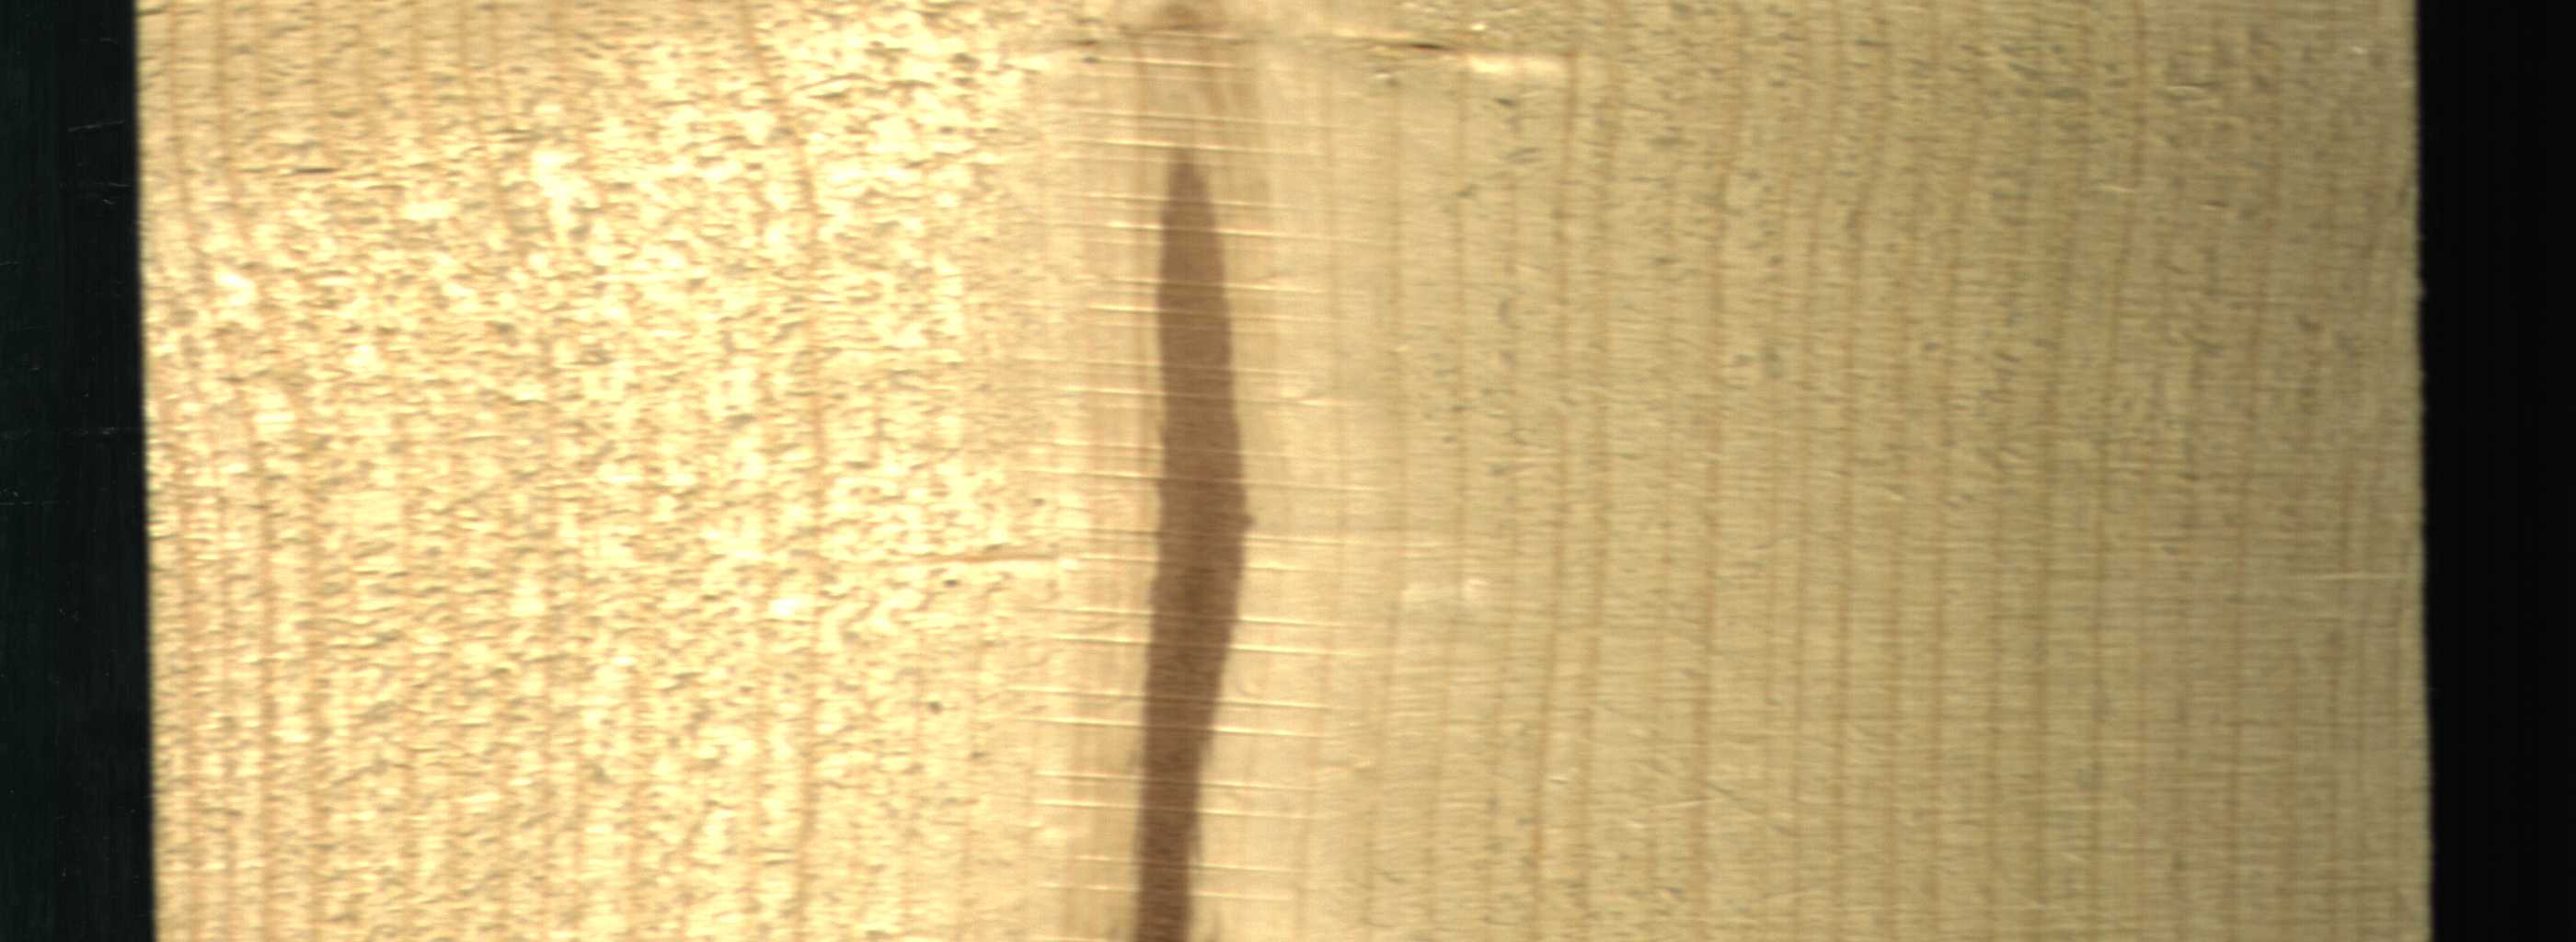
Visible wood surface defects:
Marrow